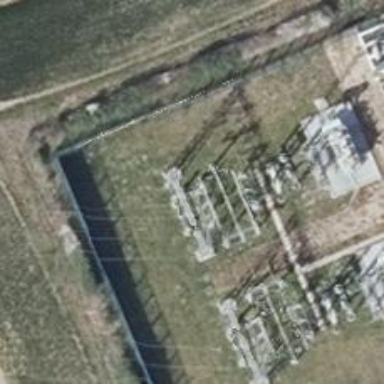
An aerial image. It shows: Power line with three cables.